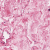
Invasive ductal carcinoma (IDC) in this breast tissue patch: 0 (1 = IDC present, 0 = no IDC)